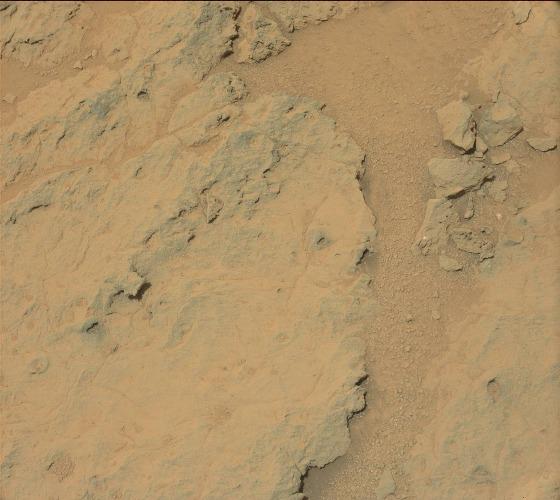
Terrain classes present: Bedrock, Gravel / Sand / Soil, Rock, Shadow